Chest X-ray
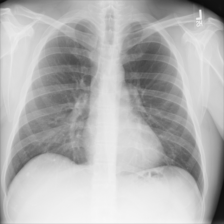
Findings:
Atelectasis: negative
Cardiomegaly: negative
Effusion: negative
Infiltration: negative
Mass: negative
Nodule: positive
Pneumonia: negative
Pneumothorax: negative
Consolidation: negative
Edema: negative
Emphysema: negative
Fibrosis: negative
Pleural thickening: negative
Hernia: negative